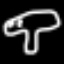
Label: mushroom